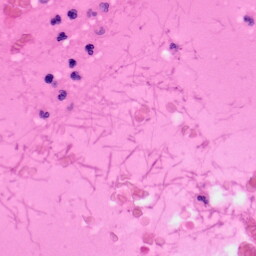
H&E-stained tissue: Colon